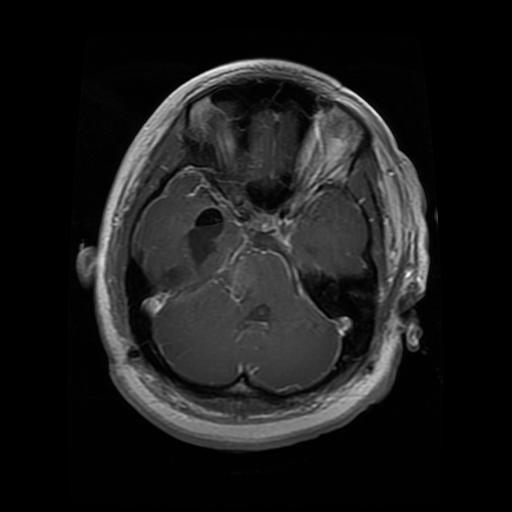
Label: glioma